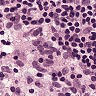
Metastatic tissue present: no